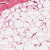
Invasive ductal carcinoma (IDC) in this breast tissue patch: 0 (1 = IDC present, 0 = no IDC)